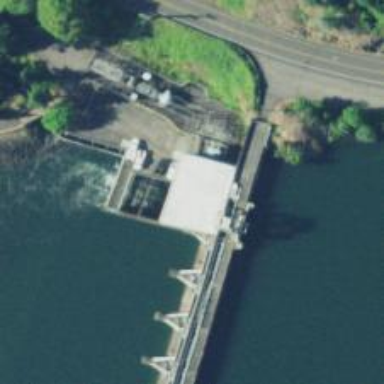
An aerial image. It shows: Hydro power generator using the water-storage method.